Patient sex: M
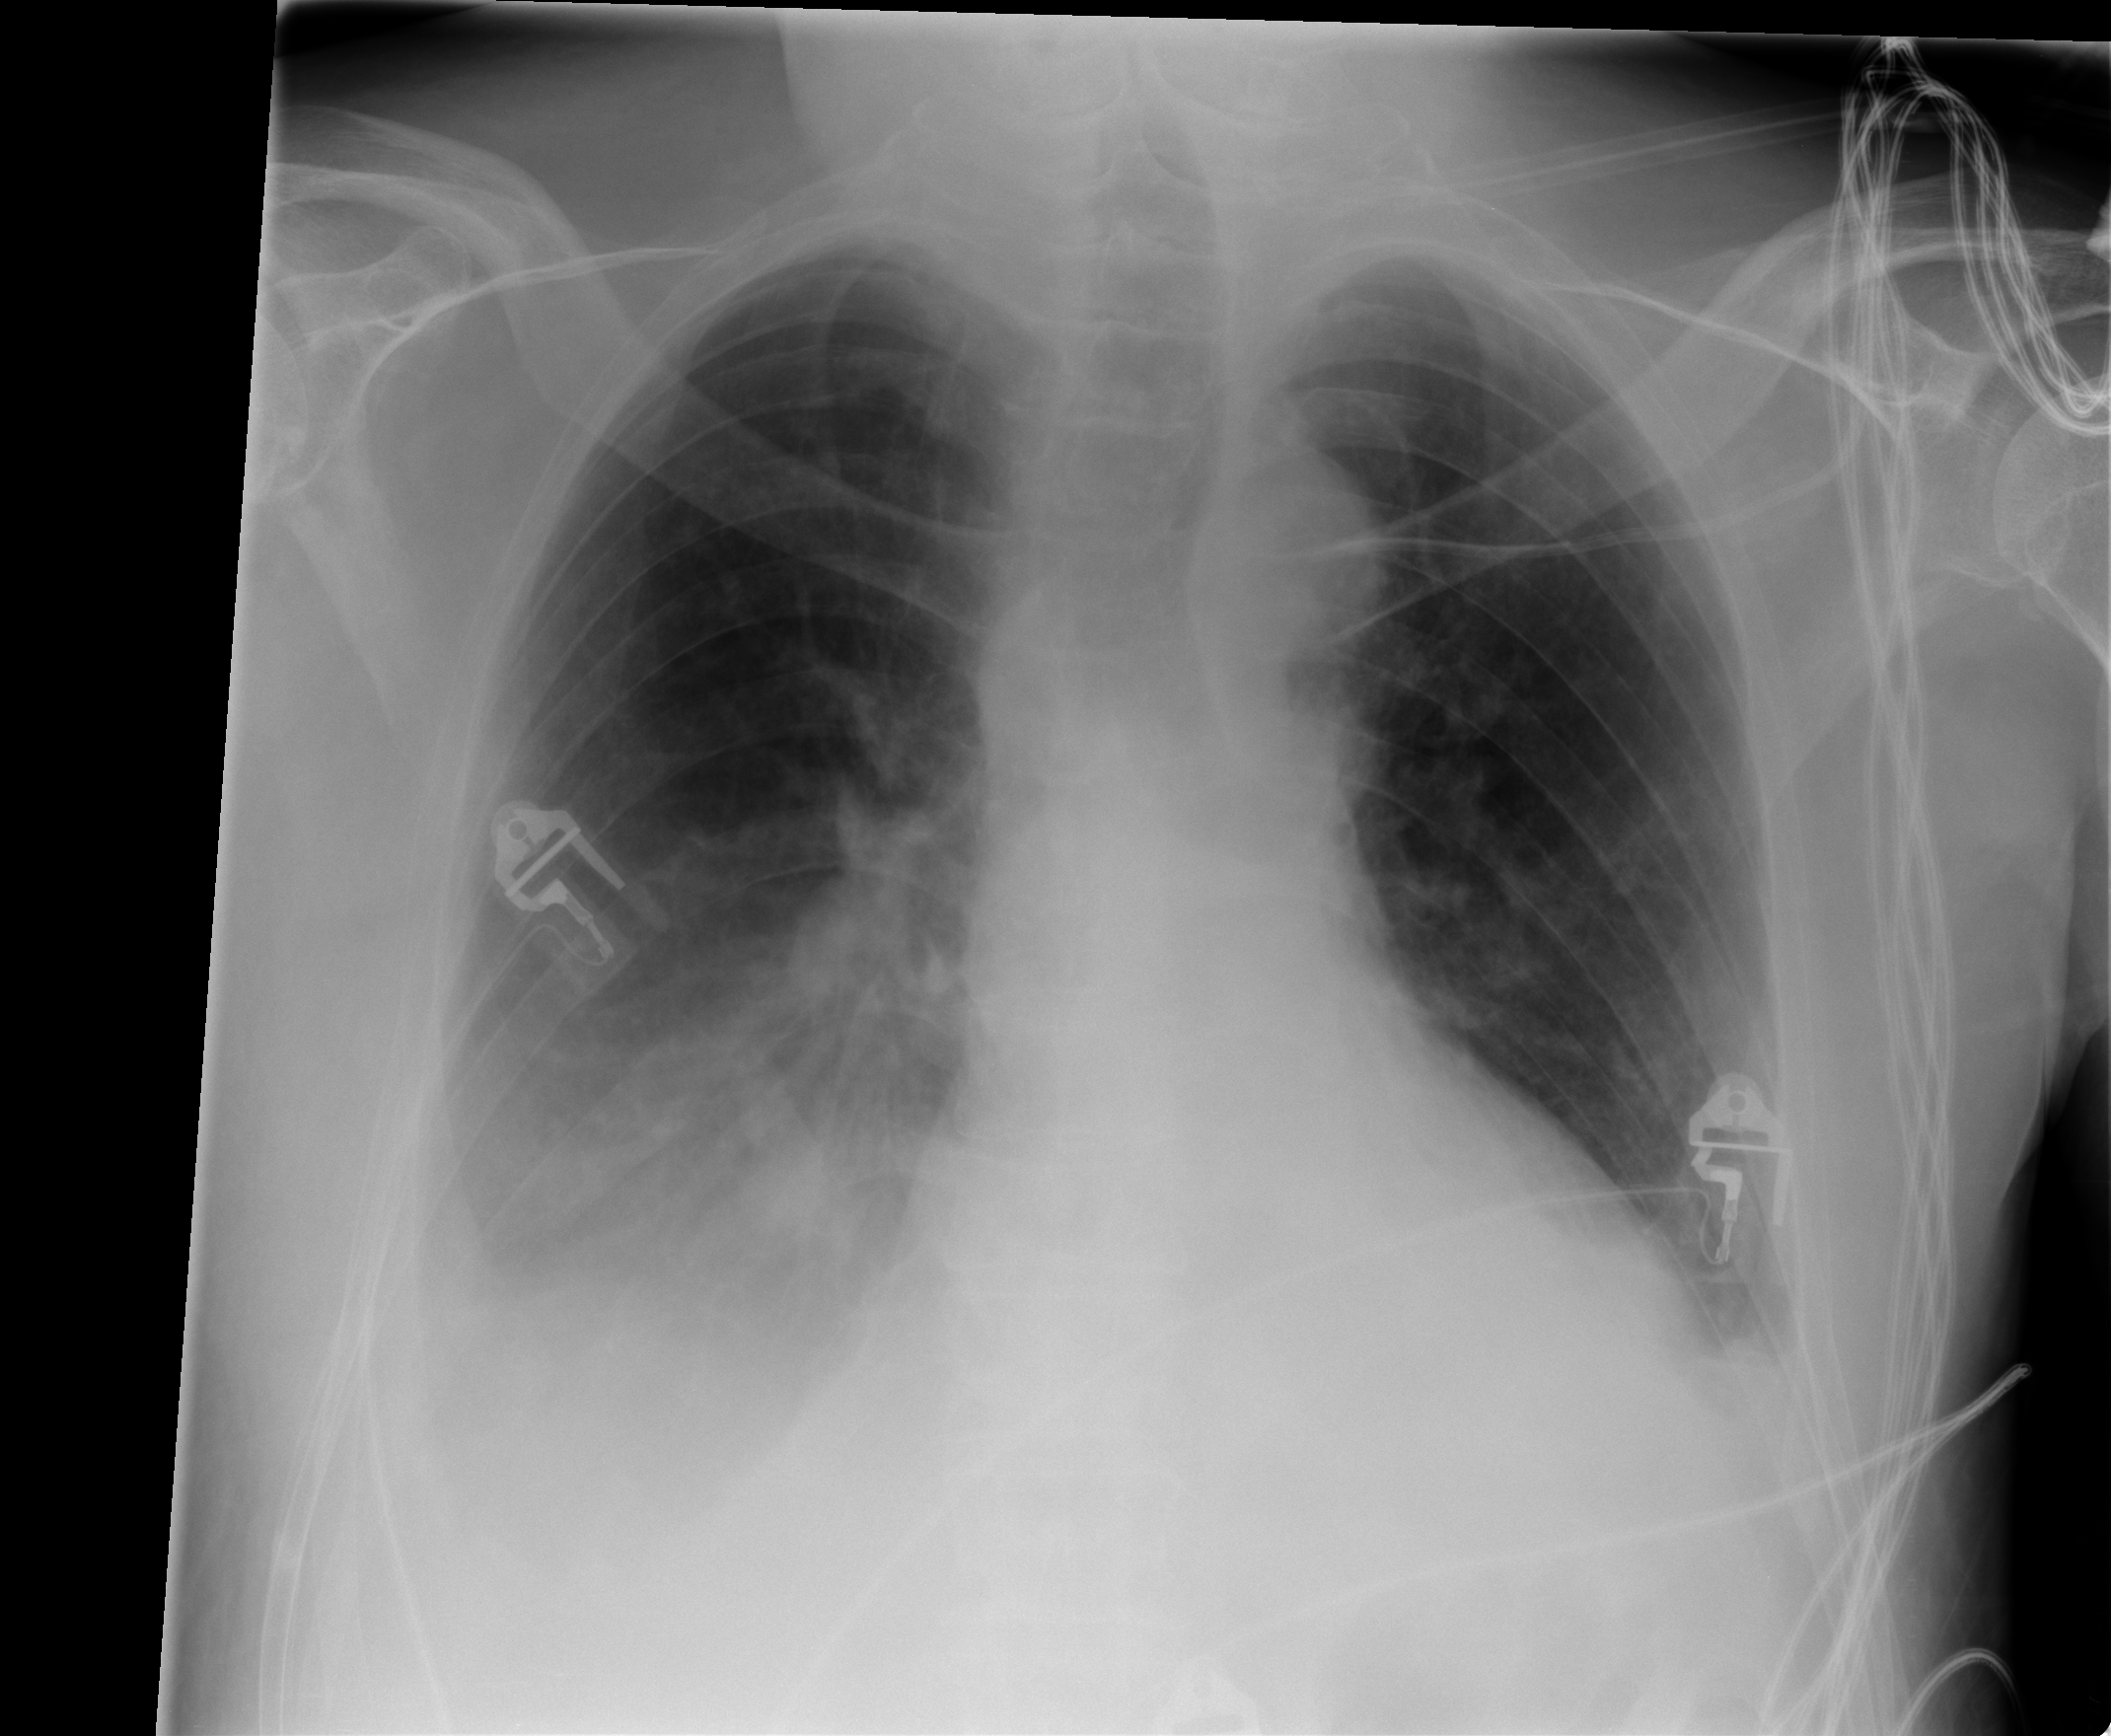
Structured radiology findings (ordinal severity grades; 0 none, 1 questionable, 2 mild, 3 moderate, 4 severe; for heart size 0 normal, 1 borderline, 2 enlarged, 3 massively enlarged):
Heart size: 2
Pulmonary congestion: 0
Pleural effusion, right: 2
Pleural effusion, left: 1
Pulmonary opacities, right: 0
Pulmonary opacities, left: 0
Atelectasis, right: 2
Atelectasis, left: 2